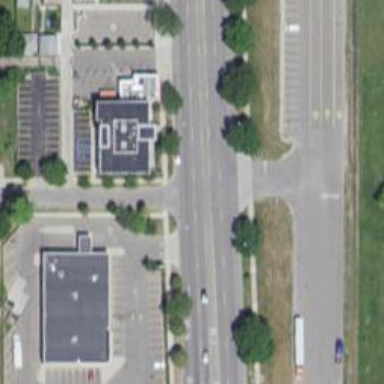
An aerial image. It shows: Secondary road with separate sidewalk.